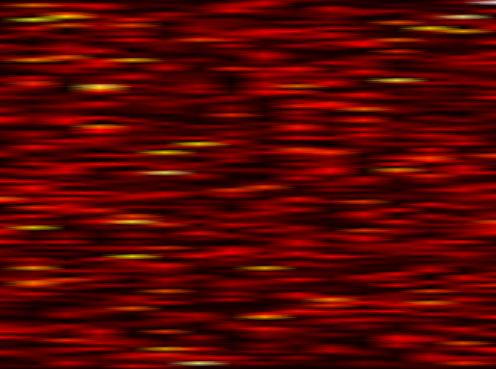
Label: UFMC